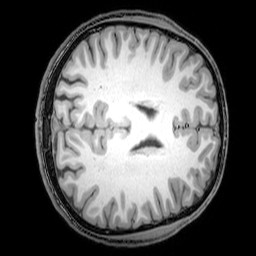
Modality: T1w
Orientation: axial
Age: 20
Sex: male
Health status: healthy
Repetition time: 0.081 s
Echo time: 0.037 s